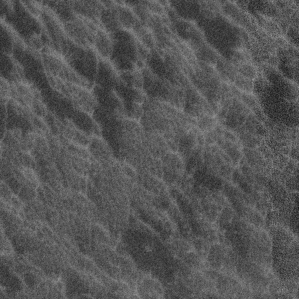
Label: frost